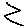
Label: zigzag